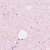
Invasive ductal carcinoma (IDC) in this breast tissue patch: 0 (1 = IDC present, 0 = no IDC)